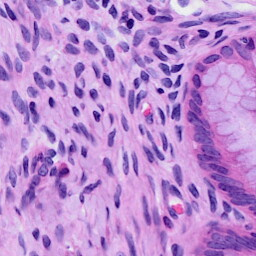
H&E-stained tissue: Cervix